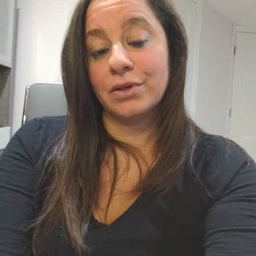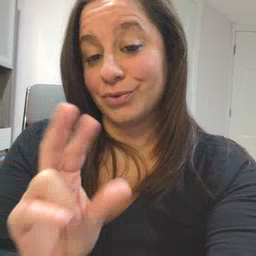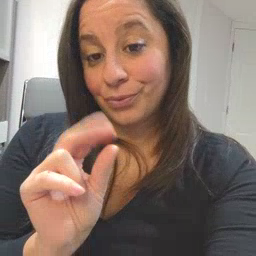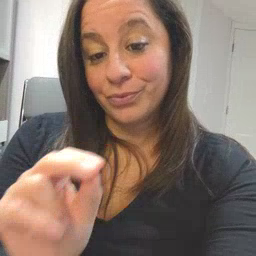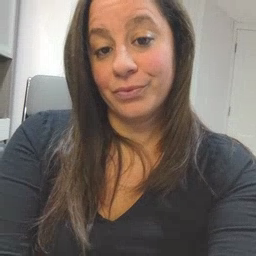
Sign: no